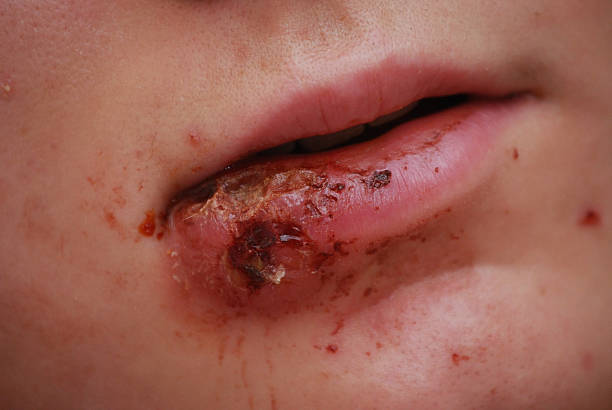
Condition: Mouth Ulcer